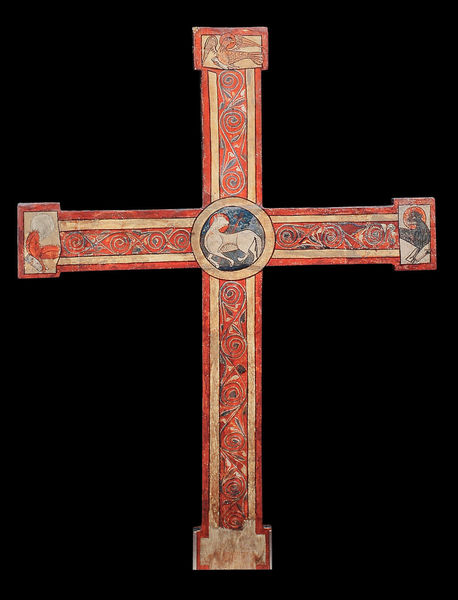
Titel: Cross with Christ in Majesty/ Kreuzdarstellung
Standort: Fundort: Barcelona, Llucanès, Sankt Boi (EU - E)
Institution: Spanien, Barcelona, Museo Episcopal de Vic
Schlagwörter: adler, vogel, gelb, ocker, braun, holz, rot, tiere, muster, ornament, gold, kreis, schuppen, affe, engel, skulptur, ornamente, lamm, kreuz, religion, fisch, löwe, ochse, stier, sakral, symbole, flosse, keltisch, evangelisten, evangelien, agnus dei, evangelistensymbole, gemaltes kruez, engelmensch, evaneliare